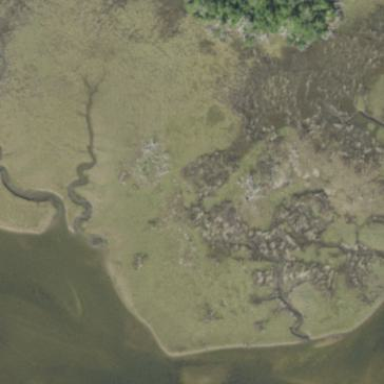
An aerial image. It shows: Wetland area characterized by wet meadow.